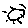
Label: sun